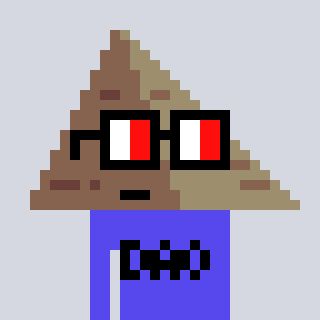
a pixel art character with square glasses with black frames and red eyes, a pyramid-shaped head and a computerblue-colored body on a cool background